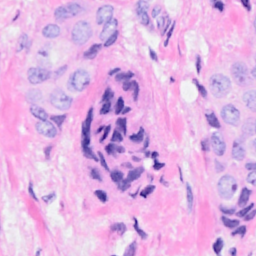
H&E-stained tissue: Breast